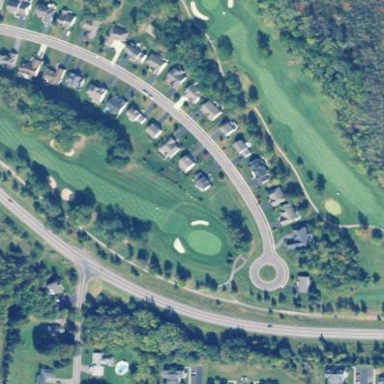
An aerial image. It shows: Golf fairway in the image.